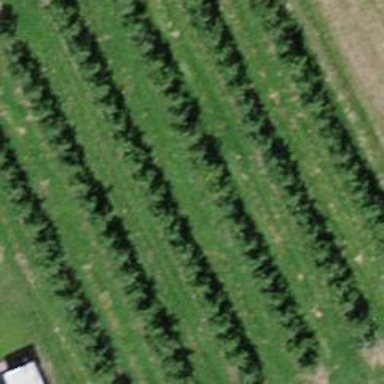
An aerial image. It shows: Orchard.